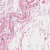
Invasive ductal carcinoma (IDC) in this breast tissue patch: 0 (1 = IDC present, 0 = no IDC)